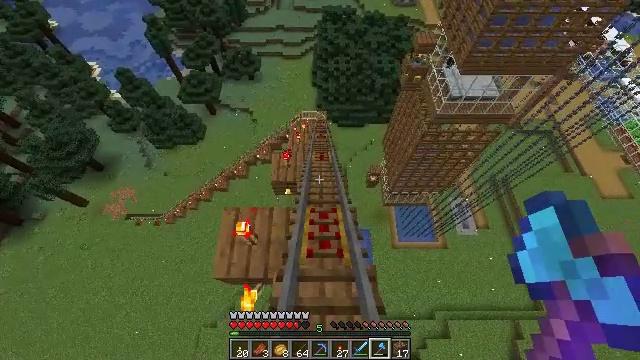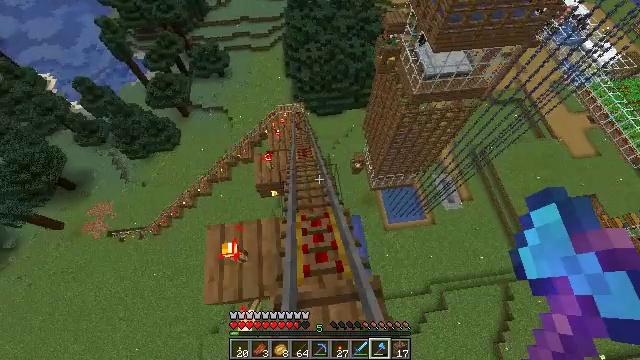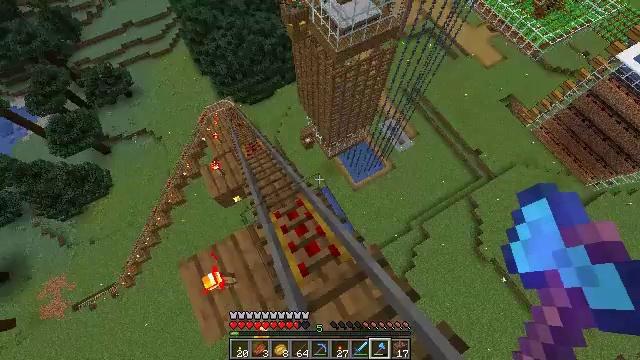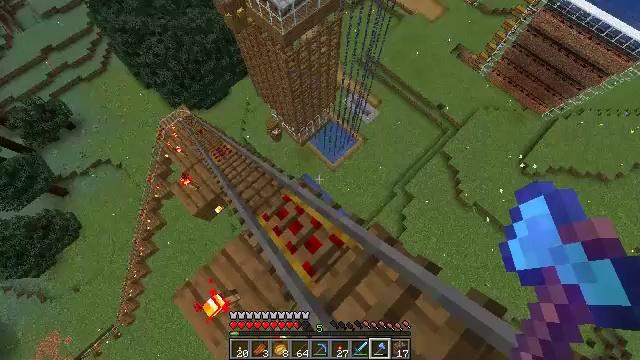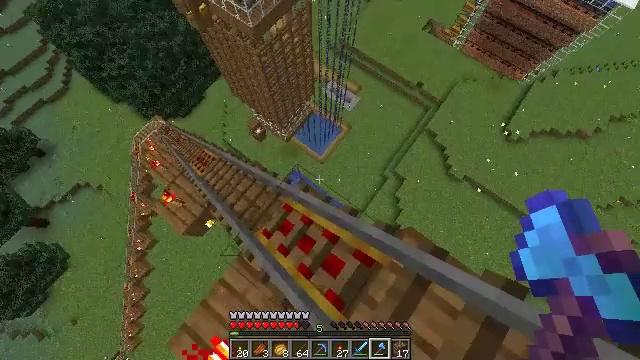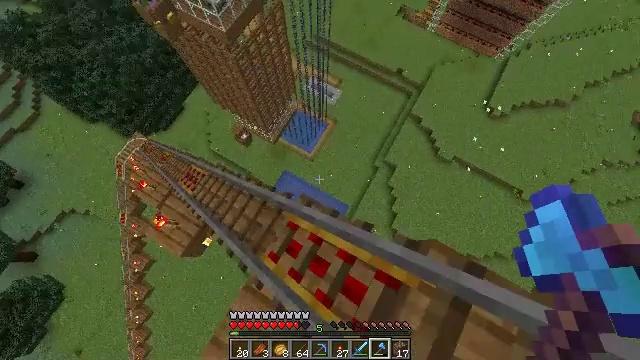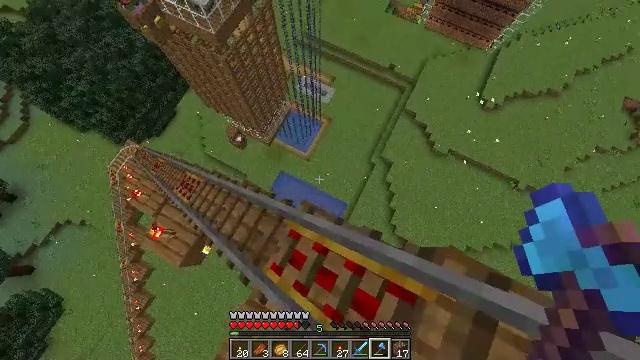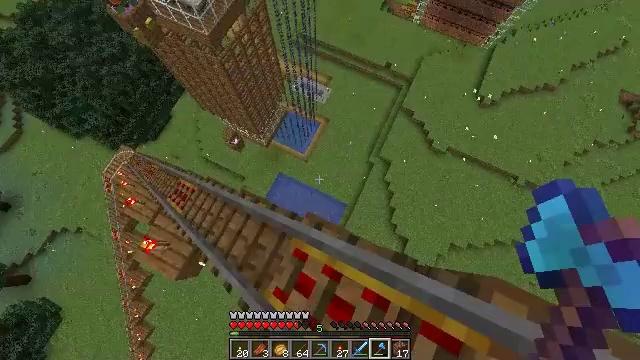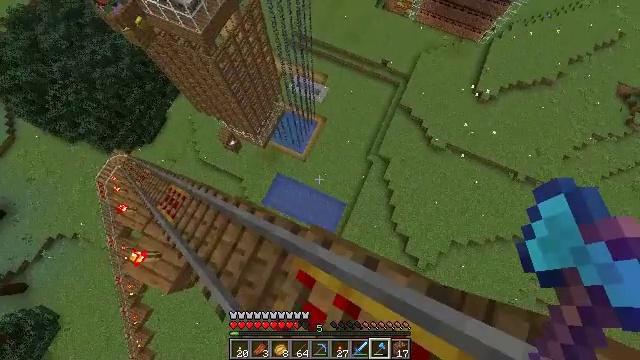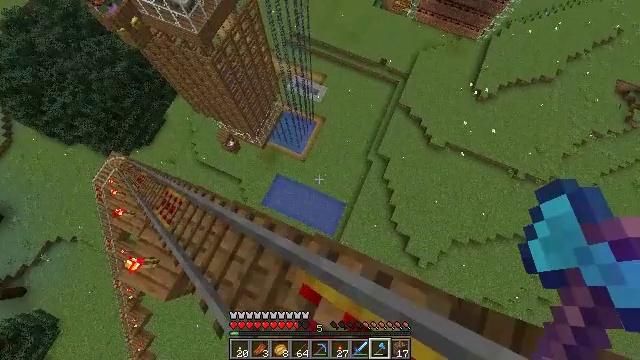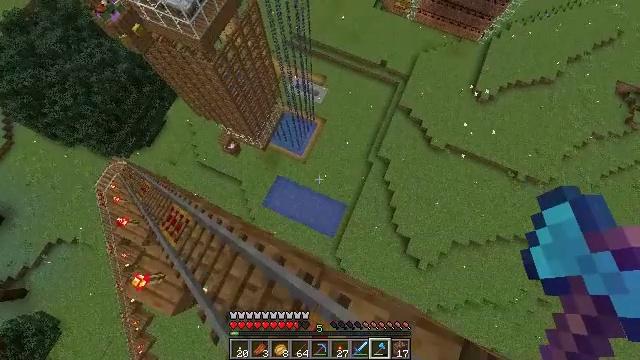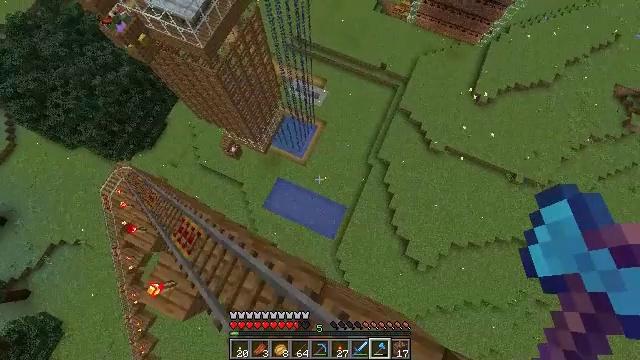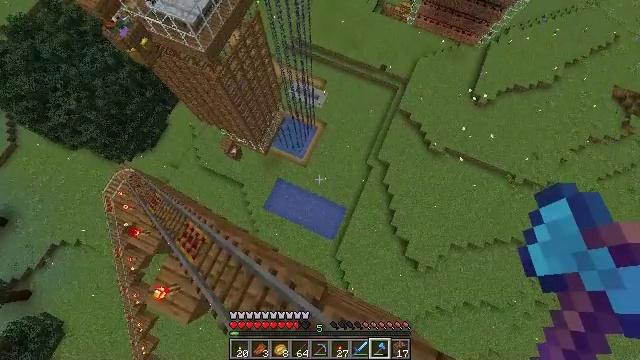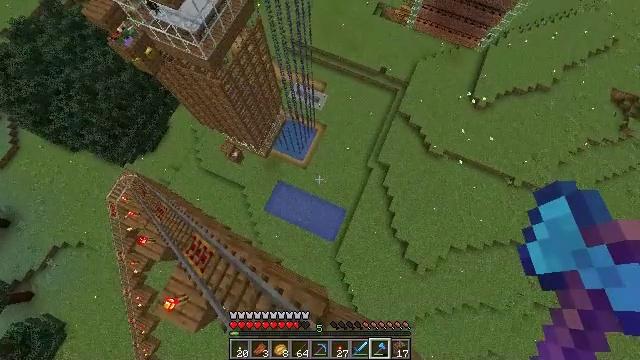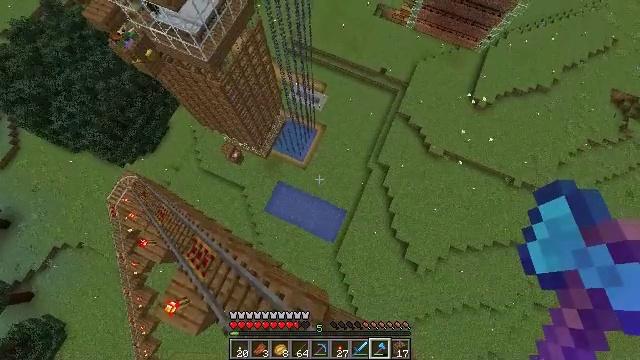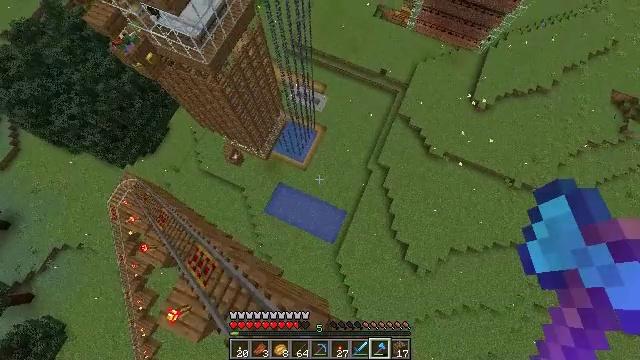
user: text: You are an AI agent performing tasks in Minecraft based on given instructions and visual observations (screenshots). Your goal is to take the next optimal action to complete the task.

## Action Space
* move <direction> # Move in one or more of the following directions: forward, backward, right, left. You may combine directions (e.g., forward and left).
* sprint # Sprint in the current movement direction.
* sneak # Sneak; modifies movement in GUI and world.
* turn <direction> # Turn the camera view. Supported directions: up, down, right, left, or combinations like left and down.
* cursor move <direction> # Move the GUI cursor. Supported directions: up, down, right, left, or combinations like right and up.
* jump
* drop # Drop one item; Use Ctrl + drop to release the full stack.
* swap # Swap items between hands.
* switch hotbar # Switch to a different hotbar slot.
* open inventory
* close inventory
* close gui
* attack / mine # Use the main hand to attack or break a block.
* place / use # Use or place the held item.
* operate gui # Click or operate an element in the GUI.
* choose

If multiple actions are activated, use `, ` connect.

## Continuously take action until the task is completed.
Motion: motion action
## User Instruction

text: Break the redstone torch.
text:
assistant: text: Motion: move forward, turn right and down
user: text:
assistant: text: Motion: move forward, turn right and down
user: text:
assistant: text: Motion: move forward, turn right and down
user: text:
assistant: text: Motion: move forward, turn right and down
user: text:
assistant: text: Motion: move forward, turn right
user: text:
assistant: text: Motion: move forward, turn right
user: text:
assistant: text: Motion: move forward, turn right
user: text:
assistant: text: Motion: move forward, turn right
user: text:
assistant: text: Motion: move forward
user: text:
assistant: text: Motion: move forward, jump
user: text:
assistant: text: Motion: move forward, jump
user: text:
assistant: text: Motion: move forward, jump
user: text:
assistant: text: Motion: move forward, jump
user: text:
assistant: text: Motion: move forward, jump
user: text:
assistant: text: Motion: move forward, jump
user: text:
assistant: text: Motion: move forward, jump
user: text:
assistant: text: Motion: move forward
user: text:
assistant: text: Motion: move forward
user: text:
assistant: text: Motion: move forward, turn left
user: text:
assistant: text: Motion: move forward, turn left
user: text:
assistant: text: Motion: move forward
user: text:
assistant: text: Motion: move forward, turn left
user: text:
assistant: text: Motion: move forward, turn left
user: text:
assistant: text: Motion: move forward
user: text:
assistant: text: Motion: move forward
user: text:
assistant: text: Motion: move forward, jump
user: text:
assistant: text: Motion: move forward, jump
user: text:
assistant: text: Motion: move forward, jump
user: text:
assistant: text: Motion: move forward, jump
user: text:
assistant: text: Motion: move forward, turn left, jump